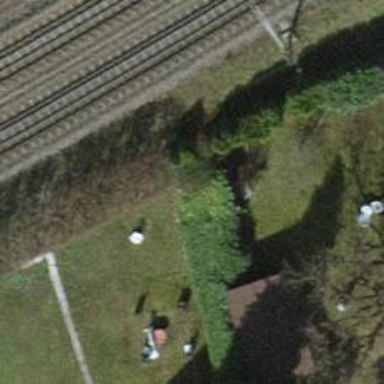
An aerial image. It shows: Hedge barrier.